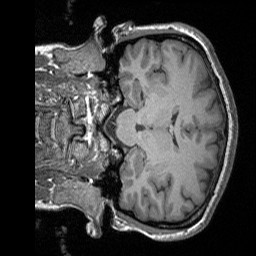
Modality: T1w
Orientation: coronal
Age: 27
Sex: female
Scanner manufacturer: siemens
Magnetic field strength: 3 T
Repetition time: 1.9 s
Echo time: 0.00252 s